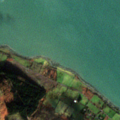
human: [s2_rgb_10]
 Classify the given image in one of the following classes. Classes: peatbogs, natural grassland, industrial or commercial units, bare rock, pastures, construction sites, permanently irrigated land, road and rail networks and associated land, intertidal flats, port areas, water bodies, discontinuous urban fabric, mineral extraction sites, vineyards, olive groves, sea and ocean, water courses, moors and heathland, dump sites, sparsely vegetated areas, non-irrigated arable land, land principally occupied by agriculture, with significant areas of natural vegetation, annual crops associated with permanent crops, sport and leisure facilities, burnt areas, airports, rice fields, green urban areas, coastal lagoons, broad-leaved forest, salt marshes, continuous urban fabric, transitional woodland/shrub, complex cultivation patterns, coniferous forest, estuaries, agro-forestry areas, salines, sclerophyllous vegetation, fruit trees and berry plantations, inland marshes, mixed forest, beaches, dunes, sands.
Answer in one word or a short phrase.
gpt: pastures, coniferous forest, moors and heathland, sea and ocean